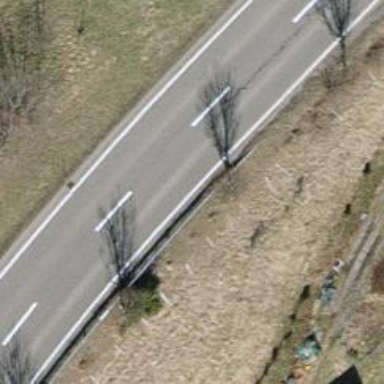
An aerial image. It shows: Tertiary road with asphalt surface.